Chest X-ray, PA view. Patient: 68 years old, sex F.
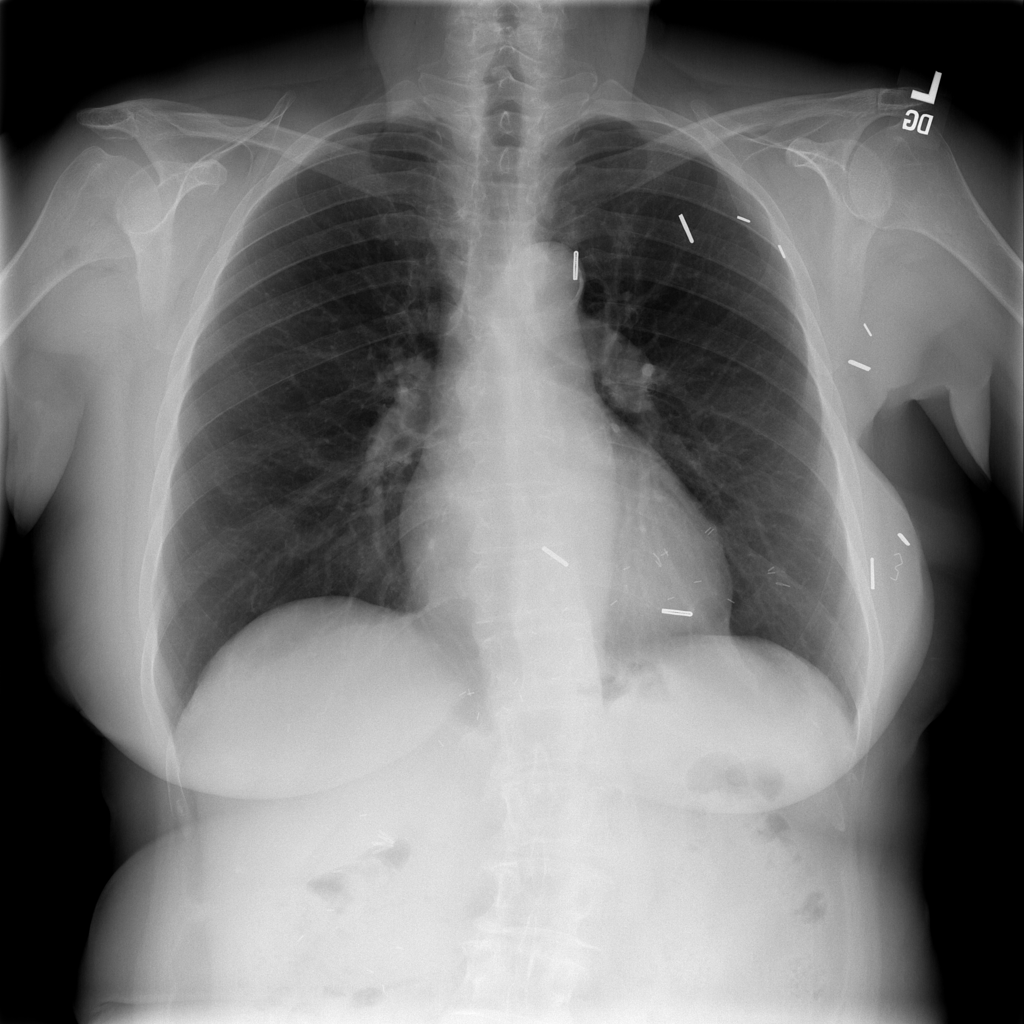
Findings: No Finding